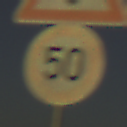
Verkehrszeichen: Geschwindigkeit50
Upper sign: SchneeOderEisglaette
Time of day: SunriseSunset
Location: Outdoor (RoadRail)
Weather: Clear
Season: NotSpecified
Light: Natural